RGB frame:
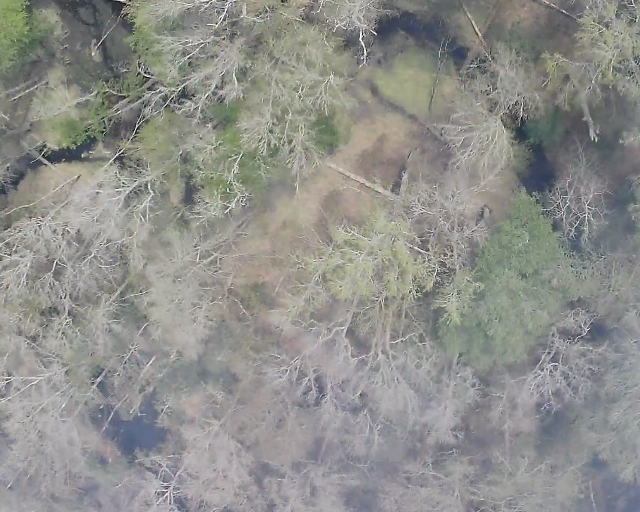
Thermal frame:
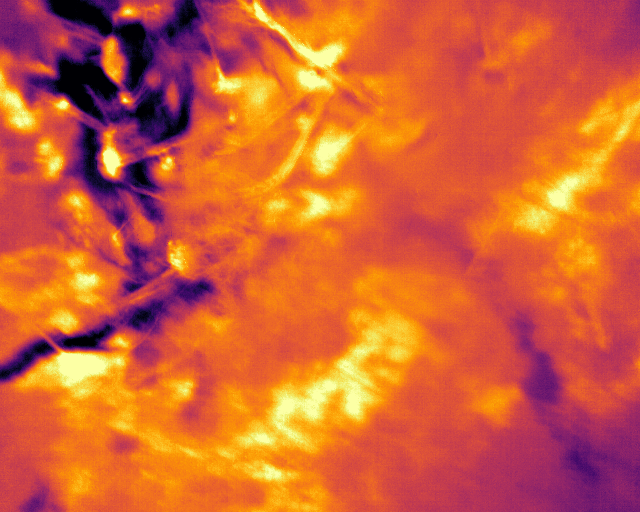
Captured: 2026-02-26 03:45:14
Pixels at or above 80 °C: 0 (fraction of frame: 0)